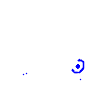
Particle: electron